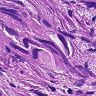
Metastatic tissue present: yes